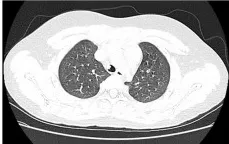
Both lung views of plain chest computed tomography (CT) scan.
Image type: radiology (ct)